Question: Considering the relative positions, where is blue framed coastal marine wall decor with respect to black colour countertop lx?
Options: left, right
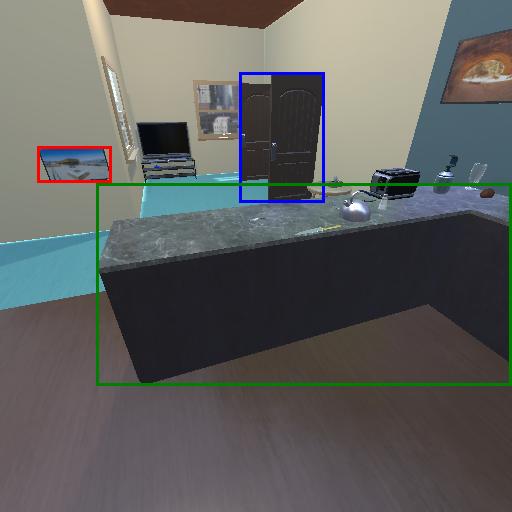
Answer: left